Interaction volume radius: 10 \u00c5
Interaction volume height: 35 \u00c5
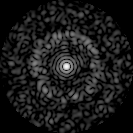
Disorder parameter: 0.828